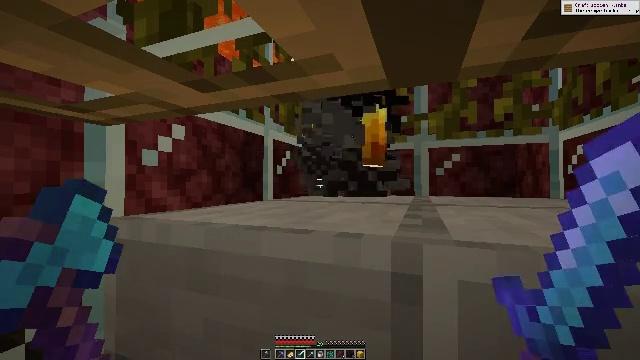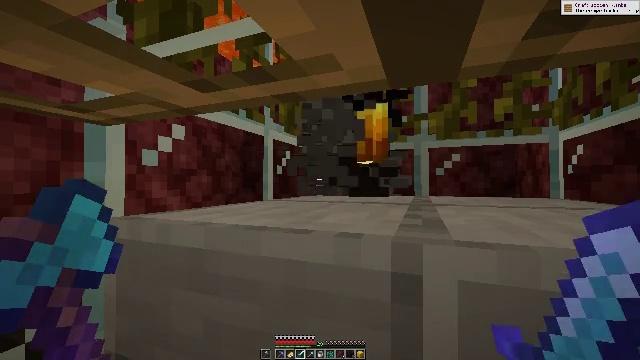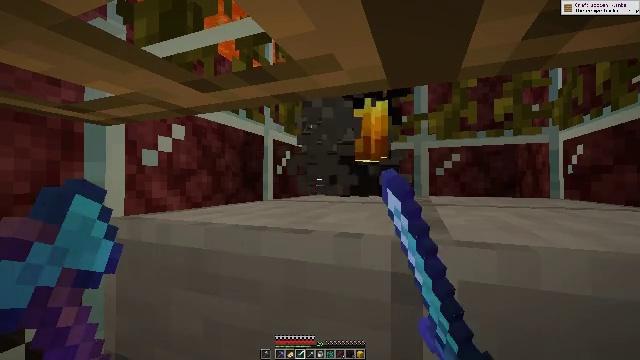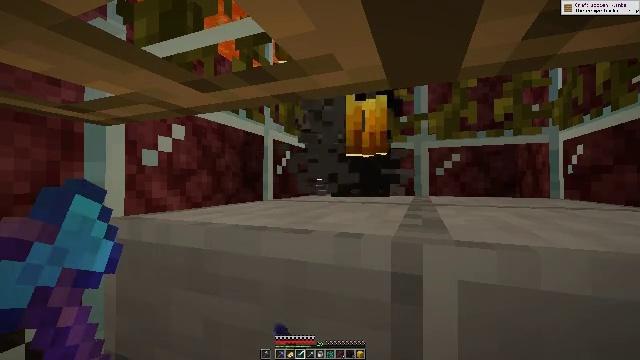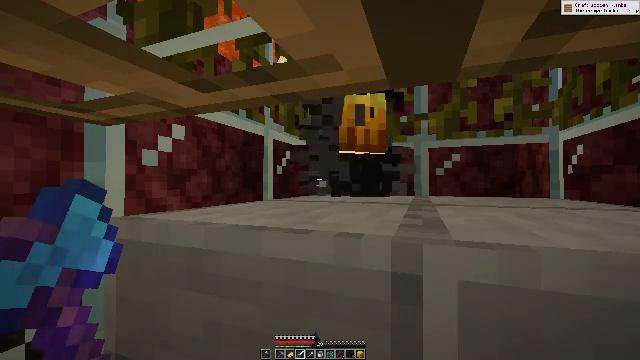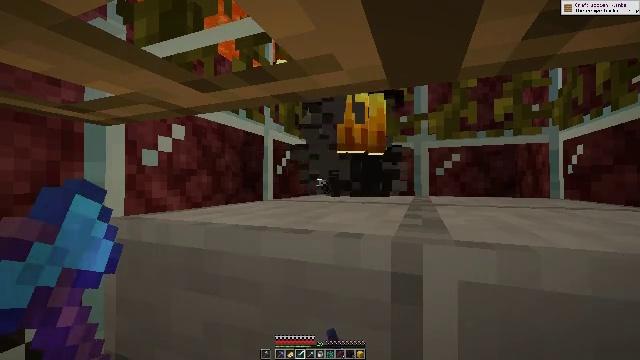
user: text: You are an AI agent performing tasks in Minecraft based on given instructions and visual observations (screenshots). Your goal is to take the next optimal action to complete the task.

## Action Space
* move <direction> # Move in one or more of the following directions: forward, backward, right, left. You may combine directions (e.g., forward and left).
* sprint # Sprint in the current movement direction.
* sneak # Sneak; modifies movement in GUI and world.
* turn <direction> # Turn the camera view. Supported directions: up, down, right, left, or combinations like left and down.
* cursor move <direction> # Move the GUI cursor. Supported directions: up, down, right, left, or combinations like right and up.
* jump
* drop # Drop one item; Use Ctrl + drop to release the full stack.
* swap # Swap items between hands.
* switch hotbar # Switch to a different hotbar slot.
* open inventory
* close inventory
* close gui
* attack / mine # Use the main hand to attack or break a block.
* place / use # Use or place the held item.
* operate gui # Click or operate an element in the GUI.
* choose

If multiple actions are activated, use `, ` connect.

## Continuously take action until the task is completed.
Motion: motion action
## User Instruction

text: Hunt a blaze.
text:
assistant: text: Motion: attack / mine
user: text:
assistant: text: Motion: attack / mine
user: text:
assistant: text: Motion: attack / mine
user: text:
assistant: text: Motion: attack / mine
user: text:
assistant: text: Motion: attack / mine
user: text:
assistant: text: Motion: no_op